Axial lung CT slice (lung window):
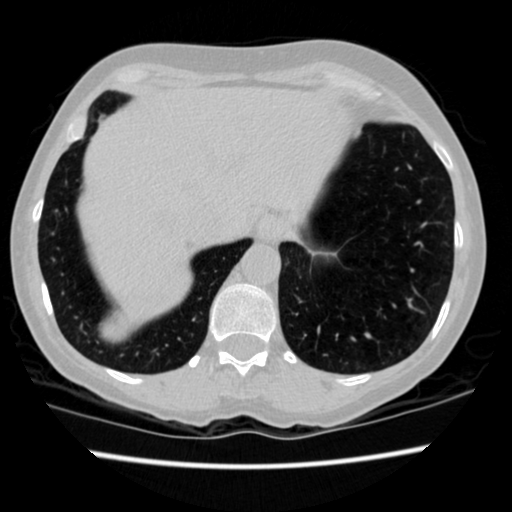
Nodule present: no